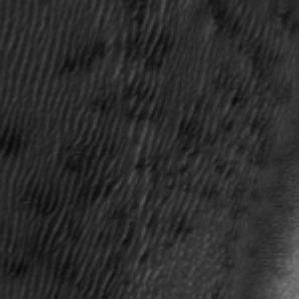
Label: frost